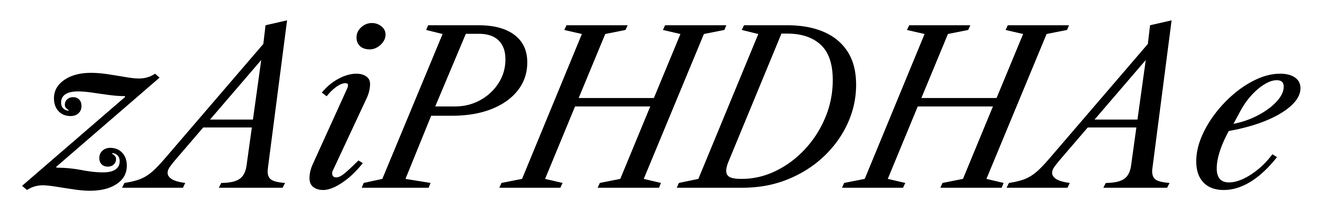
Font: LibreCaslonText-Italic_Italic